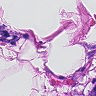
Metastatic tissue present: yes